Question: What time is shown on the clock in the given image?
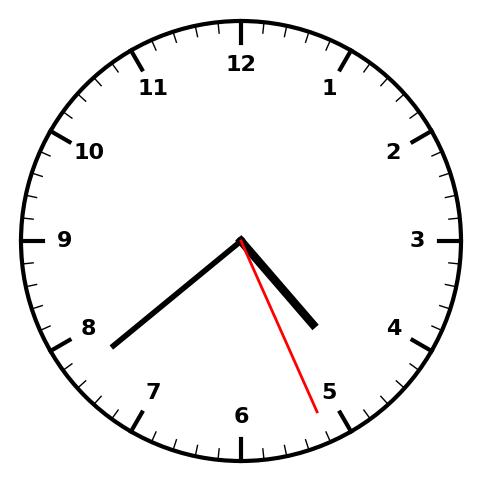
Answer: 04:38:26